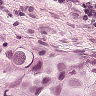
Metastatic tissue present: yes